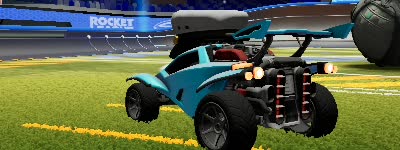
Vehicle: octane